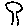
Label: tree